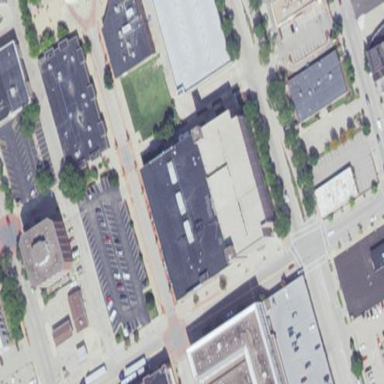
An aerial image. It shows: Black roofed commercial building.